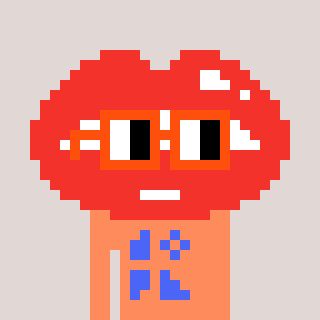
a pixel art character with square orange glasses, a lips-shaped head and a peachy-colored body on a warm background